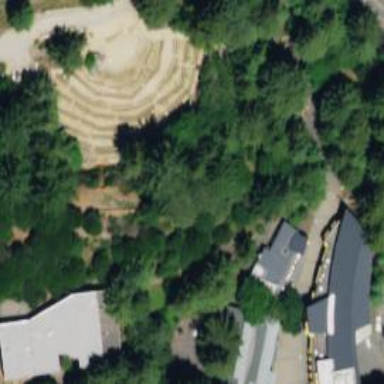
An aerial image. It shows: Theatre.